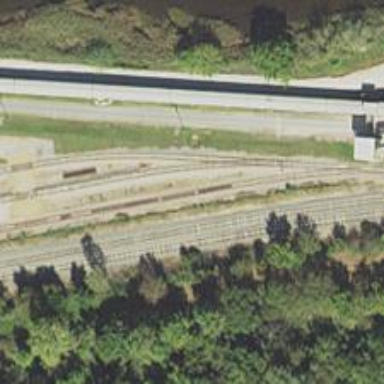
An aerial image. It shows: Railway yard used for servicing trains.